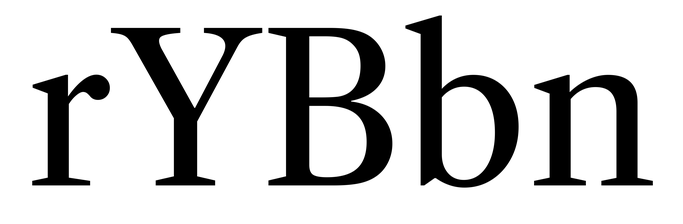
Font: LibreCaslonText_Regular